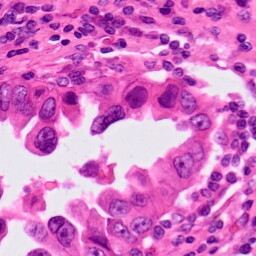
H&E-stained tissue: Lung